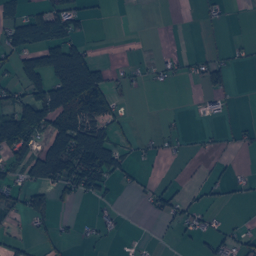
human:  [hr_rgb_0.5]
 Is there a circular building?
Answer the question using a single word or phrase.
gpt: yes

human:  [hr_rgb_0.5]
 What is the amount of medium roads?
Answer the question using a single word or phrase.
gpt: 0

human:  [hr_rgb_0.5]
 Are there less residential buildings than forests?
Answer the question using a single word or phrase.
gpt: no

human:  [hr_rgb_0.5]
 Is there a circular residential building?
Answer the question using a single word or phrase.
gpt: yes

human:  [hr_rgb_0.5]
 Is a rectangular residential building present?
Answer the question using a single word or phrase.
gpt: yes

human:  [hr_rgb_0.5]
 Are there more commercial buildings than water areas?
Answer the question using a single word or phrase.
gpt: no

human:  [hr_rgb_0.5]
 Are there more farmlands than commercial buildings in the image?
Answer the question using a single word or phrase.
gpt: yes

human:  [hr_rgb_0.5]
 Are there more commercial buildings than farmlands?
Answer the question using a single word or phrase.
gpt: no

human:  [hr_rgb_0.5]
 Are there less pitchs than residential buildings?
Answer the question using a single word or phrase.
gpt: yes

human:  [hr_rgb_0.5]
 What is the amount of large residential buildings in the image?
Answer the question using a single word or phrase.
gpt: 1

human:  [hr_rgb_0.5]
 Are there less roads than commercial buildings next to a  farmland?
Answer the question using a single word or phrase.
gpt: no

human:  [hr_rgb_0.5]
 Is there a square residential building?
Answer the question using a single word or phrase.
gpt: yes

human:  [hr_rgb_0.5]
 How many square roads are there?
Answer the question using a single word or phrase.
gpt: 0

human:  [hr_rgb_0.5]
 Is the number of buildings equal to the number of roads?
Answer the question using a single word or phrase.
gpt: no

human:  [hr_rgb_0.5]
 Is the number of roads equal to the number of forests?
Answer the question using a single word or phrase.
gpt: no

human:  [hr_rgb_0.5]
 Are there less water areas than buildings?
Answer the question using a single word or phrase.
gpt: yes

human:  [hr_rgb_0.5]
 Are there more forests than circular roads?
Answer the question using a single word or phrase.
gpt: yes

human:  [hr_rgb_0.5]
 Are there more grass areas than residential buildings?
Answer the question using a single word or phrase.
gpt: no

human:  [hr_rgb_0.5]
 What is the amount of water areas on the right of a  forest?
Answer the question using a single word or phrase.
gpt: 8

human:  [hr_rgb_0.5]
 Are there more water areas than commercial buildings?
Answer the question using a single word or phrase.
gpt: yes

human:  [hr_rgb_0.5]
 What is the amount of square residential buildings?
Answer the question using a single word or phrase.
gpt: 6

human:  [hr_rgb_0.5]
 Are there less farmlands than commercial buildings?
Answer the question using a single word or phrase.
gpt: no

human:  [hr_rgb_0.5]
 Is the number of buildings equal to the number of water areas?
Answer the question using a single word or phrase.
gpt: no

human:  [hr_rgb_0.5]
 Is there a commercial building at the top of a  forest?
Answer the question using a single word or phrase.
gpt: yes

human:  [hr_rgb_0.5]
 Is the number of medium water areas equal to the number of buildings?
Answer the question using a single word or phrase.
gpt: no

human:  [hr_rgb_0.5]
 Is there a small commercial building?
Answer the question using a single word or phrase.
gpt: yes

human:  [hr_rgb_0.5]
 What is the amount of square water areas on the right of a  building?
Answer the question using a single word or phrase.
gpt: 1

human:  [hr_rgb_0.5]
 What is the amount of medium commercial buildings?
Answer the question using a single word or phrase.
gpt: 1

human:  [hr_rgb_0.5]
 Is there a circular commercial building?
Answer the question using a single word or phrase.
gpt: no

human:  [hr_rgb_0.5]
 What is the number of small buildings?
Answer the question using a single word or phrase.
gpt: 418

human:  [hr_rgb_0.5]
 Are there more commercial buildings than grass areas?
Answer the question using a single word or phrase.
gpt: no

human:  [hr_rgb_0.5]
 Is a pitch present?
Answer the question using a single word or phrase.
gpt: yes

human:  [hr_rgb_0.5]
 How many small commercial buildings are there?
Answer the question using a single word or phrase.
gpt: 3

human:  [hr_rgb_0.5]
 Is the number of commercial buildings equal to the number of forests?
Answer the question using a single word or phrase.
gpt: no

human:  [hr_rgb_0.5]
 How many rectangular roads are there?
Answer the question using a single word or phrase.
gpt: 0

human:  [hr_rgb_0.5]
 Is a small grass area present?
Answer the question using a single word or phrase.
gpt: yes